Current action and preconditions to check: trajectory_clear

Your task: For each precondition in the list above, predict whether it will hold at this action.

Consider the current scene as observed from the mobile robot's camera, and analyze the predicted future states of all dynamic agents (e.g., people, animals, vehicles, or any moving entities) within the NEXT SECOND.

IMPORTANT: Only answer "very likely" if you are absolutely certain—based on strong, clear evidence—that a dynamic agent will violate the precondition in the predicted future state. Do NOT answer "very likely" for unlikely, ambiguous, or low-probability risks.

Ask yourself for each precondition: Is there a high probability, with clear and convincing evidence, that the predicted future states of any dynamic agent will interfere with the predicted future state of the currently executing action within the NEXT SECOND, causing that precondition to fail?

Assess the risk level based on these predictions. Use "likely" or "very likely" if motions create a clear risk of interference.

Use "neutral" or "improbable" if agents are nearby but their predicted paths are clearly diverging or non-conflicting.

Failure Risk Categories: "very improbable", "improbable", "neutral", "likely", "very likely"

Answer Format: Output ONLY the probability_of_failure value from these categories: "very improbable", "improbable", "neutral", "likely", "very likely"

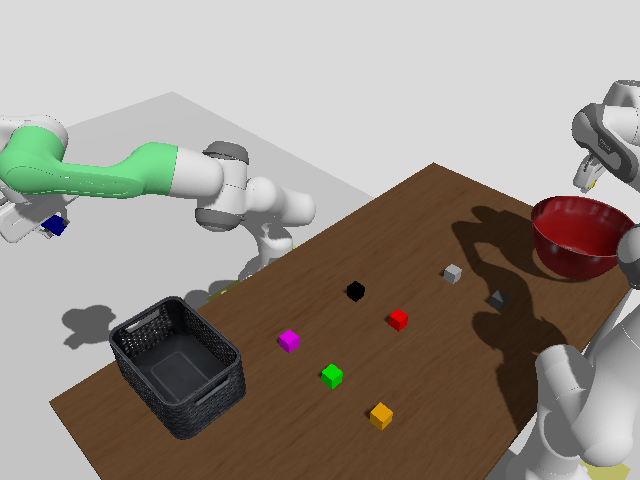

Answer: very improbable